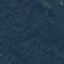
Land use / land cover: Forest